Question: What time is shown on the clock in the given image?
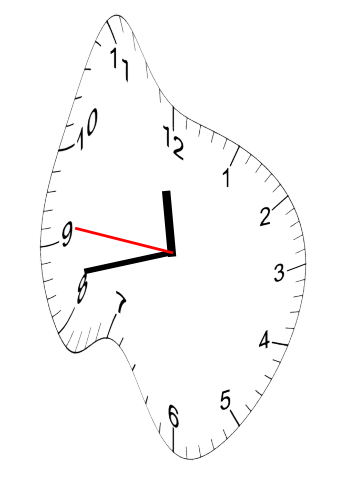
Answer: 11:42:46